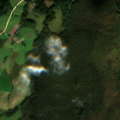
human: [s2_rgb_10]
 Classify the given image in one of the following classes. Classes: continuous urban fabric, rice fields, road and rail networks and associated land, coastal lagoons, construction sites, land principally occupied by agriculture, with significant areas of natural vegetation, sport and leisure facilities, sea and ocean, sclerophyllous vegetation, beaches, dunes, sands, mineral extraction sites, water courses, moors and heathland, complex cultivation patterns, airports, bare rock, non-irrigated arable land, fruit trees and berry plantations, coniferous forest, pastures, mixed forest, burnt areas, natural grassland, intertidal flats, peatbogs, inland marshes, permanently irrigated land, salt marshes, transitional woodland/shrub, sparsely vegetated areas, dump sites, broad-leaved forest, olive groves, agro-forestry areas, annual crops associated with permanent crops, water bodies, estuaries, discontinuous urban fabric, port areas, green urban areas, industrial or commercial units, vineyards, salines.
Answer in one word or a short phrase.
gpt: pastures, land principally occupied by agriculture, with significant areas of natural vegetation, broad-leaved forest, coniferous forest, mixed forest, inland marshes